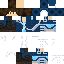
A male human skin with medium skin, wearing brown long hair dressed in a blue hoodie and black pants, featuring a closed mouth.